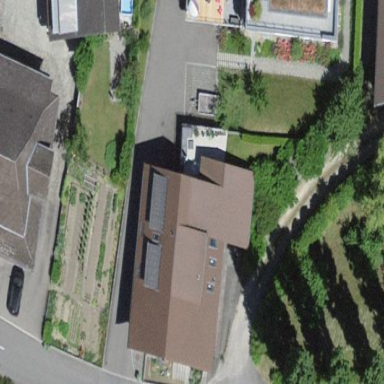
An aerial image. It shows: Residential building.